Question: My app has number of 'UITableViews' embedded into 'NavigationController'. After I updated to Xcode 4.5 GM one of tables has stopped scrolling. There are no any other views on top of it.
Any ideas on what might be wrong?

There are two gesture recognisers on my tableView to recognise swipes left/right. If I remove them - tableview is scrolling...
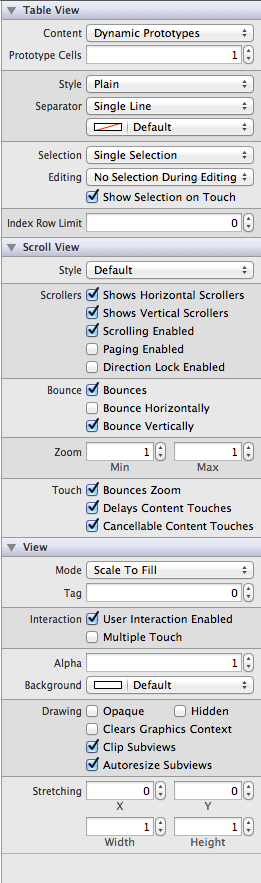
Answer: Looks like this is a bug in Xcode 4.5
After adding gesture recognizers programatically everything should work perfectly!